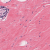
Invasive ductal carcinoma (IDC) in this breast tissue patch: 0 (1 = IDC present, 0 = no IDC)